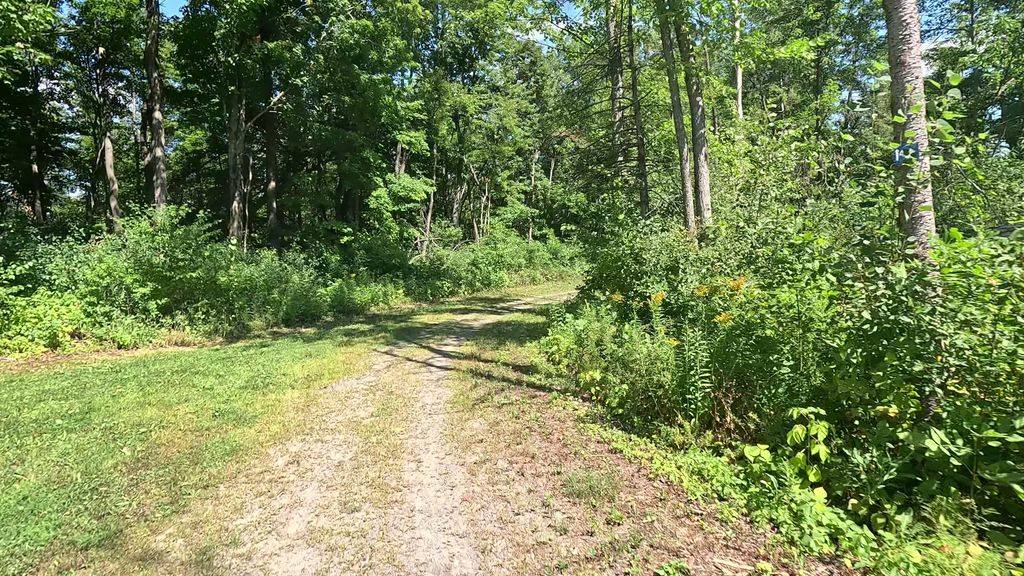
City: ottawa-gatineau